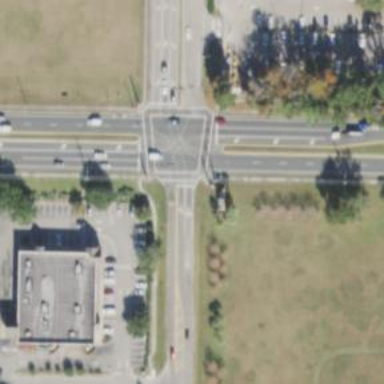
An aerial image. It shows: Footway crossing.